Field crop: maize
Growth stage: 2
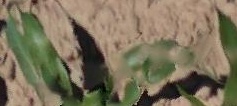
Species: maize